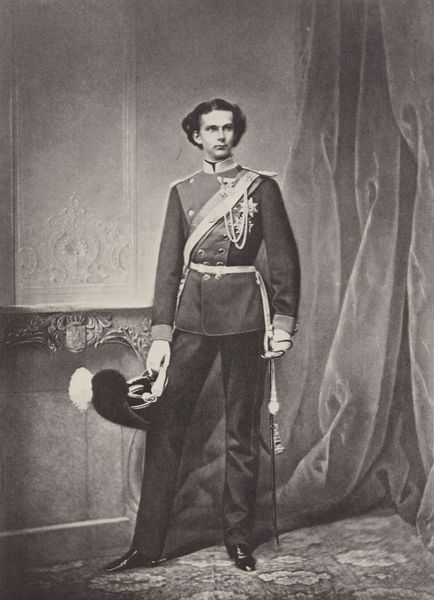
Titel: König Ludwig II. von Bayern (1845-1886)
Künstler: Joseph Albert
Standort: München
Institution: Geheimes Hausarchiv
Schlagwörter: hand, mann, weiß, frisur, hintergrund, hut, schwarz, gürtel, teppich, bart, hose, jacke, jung, mütze, wand, gesicht, kragen, samt, stehen, bild, innenraum, portrait, porträt, spiegel, vorhang, haare, kostüm, krone, schön, kamin, schärpe, haltung, schuhe, könig, bouton, gris, homme, vert, schick, jacket, foto, fotografie, stolz, blanc, noir, scharz, schwarzweiß, schwert, säbel, uniform, canne, chapeau, soldat, waffe, epauletten, degen, helm, orden, scherpe, ganzkörper, österreich, photo, majestät, prinz, en pied, tapis, ehre, porträ, parade, napoléon, herrisch, cheveux, épée, ludwig, verlobung, roi, ceinture, cheminée, costume, intérieur, rideau, ordre, ludwig ii, neuschwanstein, photographie, casque, könig ludwig, märchenkönig, herrenchiemsee, herlm, mur, jeune, plume, sabre, cavalier, schlang, armee, baviere, auszeichnungen, salon, ornement, sonnenkönig, tenture, drap, tapisserie, wittelsbach, croix, noir et blanc, veste, arme, general, guerre, salle, cavalerie, marbre, armes, officier, mains, bandeau, louis, drape, tissu, linderhof, officiel, chaussure, chef, courtine, debout, decoration, digne, embleme, epreuve, galons, insigne, jackez, louis ii, ludwig ii., marechal, mbleme, medaille, militaire, napoleaon, officile, pantalon, prince, rois, soldatenuniform, uniforme, pose, chaussures, regard, stuc, tenue, vorhant, garde, de face, ludwig ii  bayern, porträt foto, blason, moquette, plancher, cheau, schwaru-weiss, en pieds, entier, photogrpahie, decorations, moulage, console, rideau velours, wittelbach, légion d'honneur, majestö